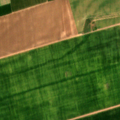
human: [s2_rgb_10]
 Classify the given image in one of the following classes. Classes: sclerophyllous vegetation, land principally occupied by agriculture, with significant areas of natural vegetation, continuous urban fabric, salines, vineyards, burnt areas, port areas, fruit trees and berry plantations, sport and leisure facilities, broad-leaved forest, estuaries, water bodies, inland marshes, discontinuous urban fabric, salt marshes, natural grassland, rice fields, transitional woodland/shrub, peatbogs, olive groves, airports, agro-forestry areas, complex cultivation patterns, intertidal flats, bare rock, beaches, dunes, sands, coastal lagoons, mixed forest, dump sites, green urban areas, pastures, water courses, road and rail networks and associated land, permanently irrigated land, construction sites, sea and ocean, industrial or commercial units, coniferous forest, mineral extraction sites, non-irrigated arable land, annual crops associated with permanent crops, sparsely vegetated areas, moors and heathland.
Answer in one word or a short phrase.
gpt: non-irrigated arable land, fruit trees and berry plantations